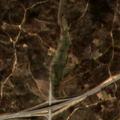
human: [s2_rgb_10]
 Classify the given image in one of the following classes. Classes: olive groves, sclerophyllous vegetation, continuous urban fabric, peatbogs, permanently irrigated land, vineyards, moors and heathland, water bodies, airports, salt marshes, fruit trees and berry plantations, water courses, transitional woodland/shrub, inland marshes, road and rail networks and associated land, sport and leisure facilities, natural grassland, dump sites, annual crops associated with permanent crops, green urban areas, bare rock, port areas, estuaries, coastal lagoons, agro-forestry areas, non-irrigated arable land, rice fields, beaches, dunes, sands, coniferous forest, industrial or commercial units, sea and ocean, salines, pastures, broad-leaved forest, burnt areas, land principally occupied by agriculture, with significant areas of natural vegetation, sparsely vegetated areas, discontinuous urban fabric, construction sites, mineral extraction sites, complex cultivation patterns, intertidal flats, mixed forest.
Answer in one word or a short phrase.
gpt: annual crops associated with permanent crops, broad-leaved forest, moors and heathland, transitional woodland/shrub